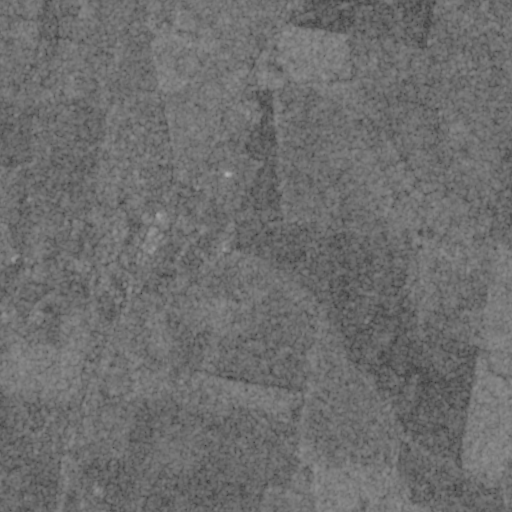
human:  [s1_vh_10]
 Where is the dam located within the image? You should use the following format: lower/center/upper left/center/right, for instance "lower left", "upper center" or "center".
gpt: The dam is located in the center left of the image.
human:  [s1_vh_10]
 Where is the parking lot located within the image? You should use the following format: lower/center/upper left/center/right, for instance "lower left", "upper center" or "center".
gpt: The parking lot is located in the lower left of the image.
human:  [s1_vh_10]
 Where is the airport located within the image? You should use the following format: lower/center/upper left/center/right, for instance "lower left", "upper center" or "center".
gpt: There is no airport in the image.

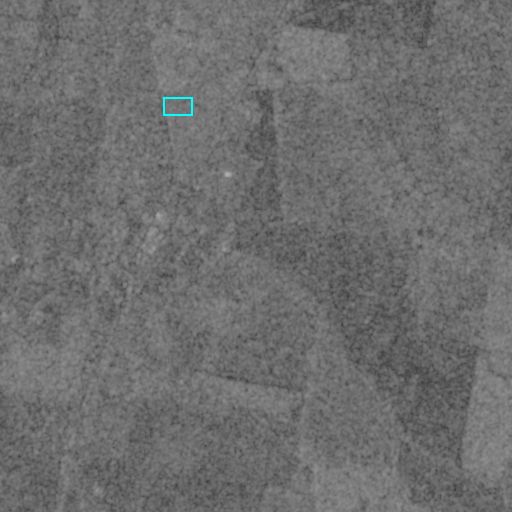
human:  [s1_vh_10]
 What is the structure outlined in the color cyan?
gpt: The structure outlined in cyan is a park.
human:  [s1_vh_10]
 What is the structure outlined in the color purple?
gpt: There is no purple outline.